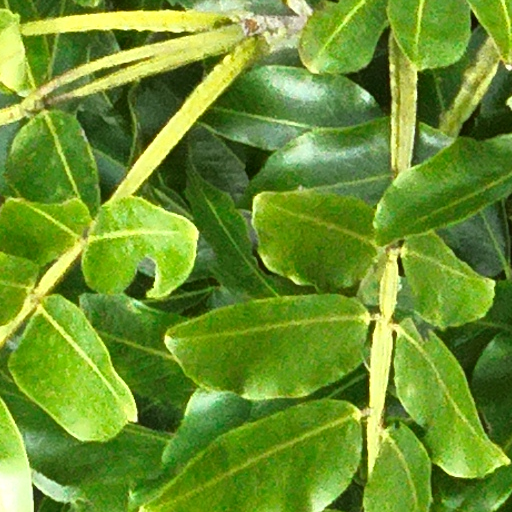
Species: Dipteryx oleifera
GBIF accepted scientific name: Dipteryx oleifera
Crown area (m\u00b2): 594.109